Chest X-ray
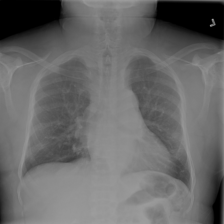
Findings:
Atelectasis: negative
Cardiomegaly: negative
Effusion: negative
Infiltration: positive
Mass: negative
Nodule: negative
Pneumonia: negative
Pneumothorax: negative
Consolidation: negative
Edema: negative
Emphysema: negative
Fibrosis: negative
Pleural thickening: negative
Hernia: negative